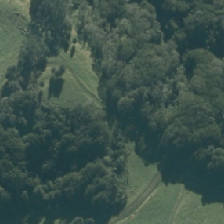
Land cover: low_producing_grassland